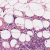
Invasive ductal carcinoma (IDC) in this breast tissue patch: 1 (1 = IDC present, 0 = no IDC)